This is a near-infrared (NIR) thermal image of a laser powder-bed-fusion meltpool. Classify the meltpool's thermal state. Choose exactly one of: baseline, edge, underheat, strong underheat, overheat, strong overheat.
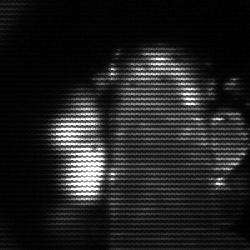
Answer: strong underheat